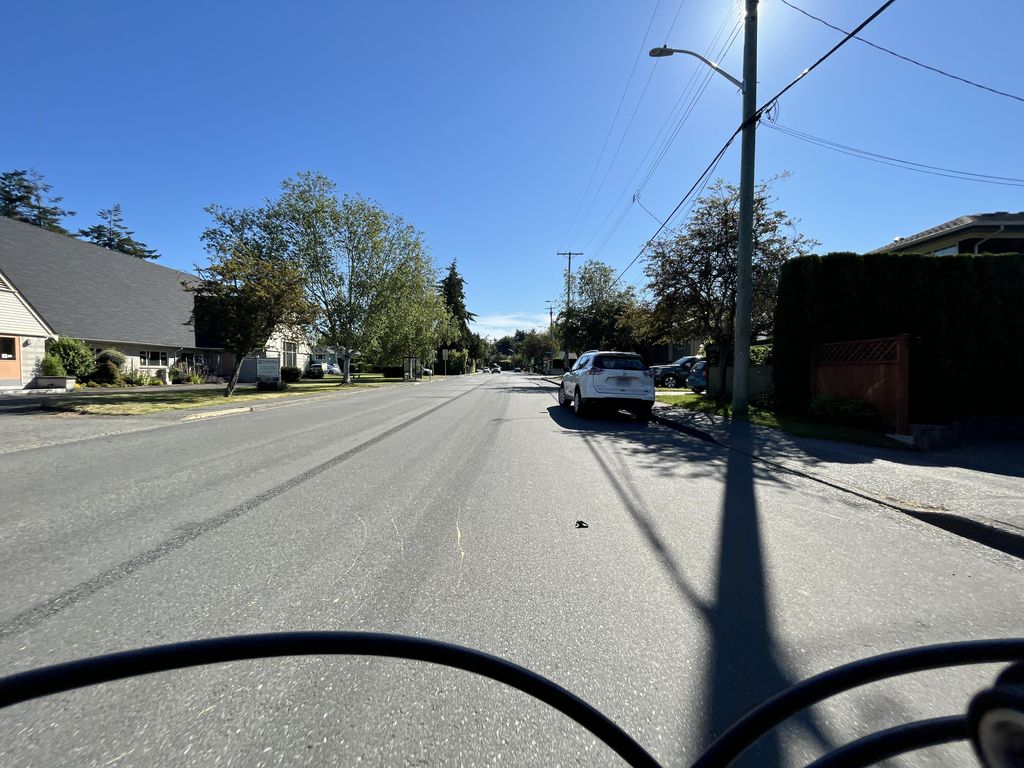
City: victoria